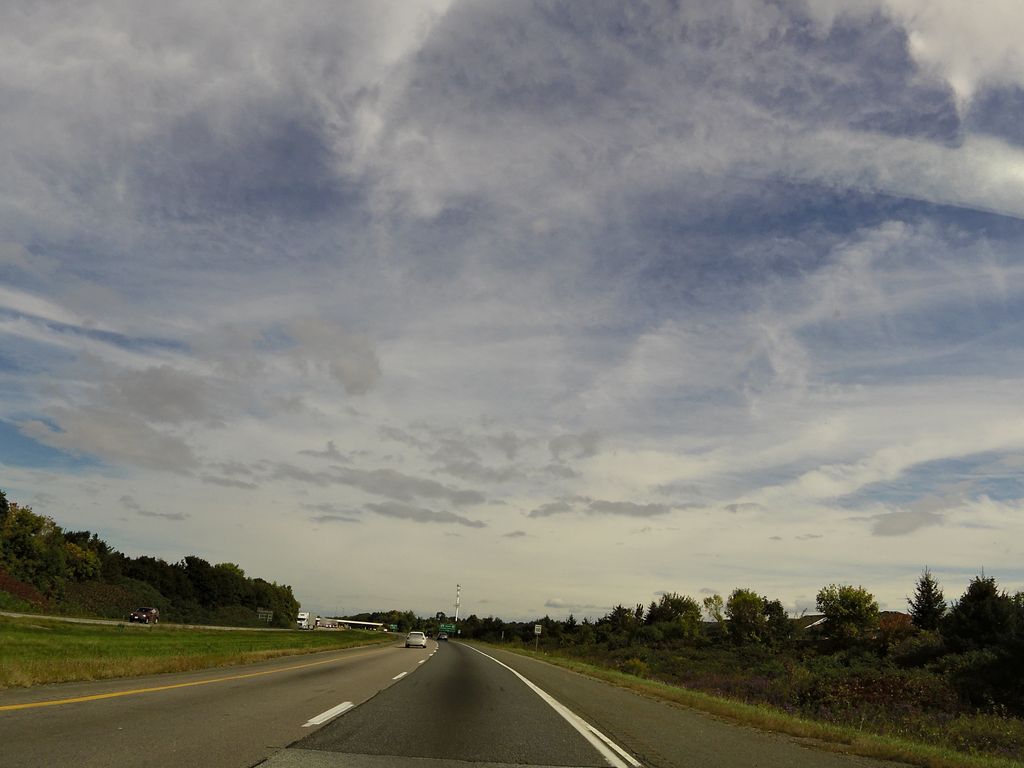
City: hamilton